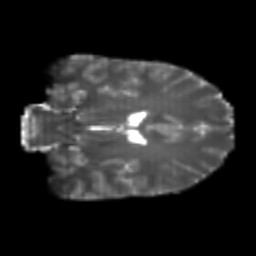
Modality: T2w
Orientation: coronal
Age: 22
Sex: male
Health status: healthy
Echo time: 0.074 s